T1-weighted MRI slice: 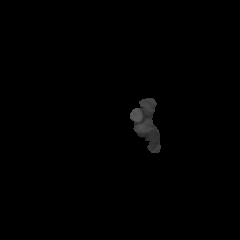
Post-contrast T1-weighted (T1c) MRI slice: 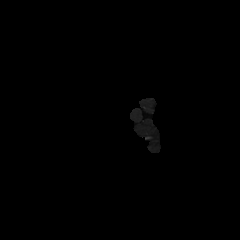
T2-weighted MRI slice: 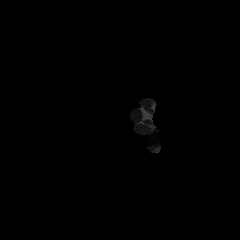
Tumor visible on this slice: no